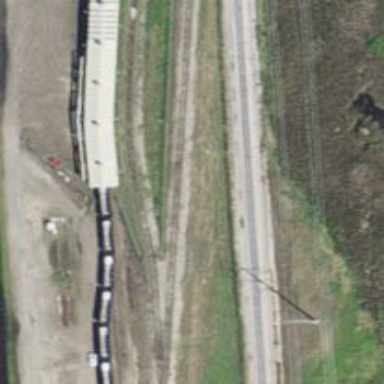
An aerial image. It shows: Railway yard in service.